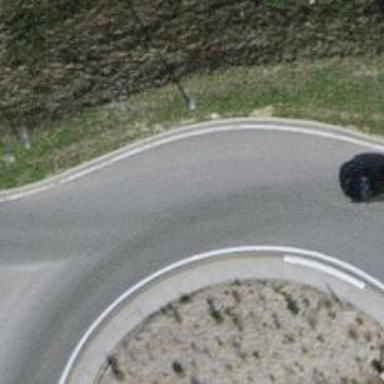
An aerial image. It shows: Primary highway with asphalt surface leading to roundabout.